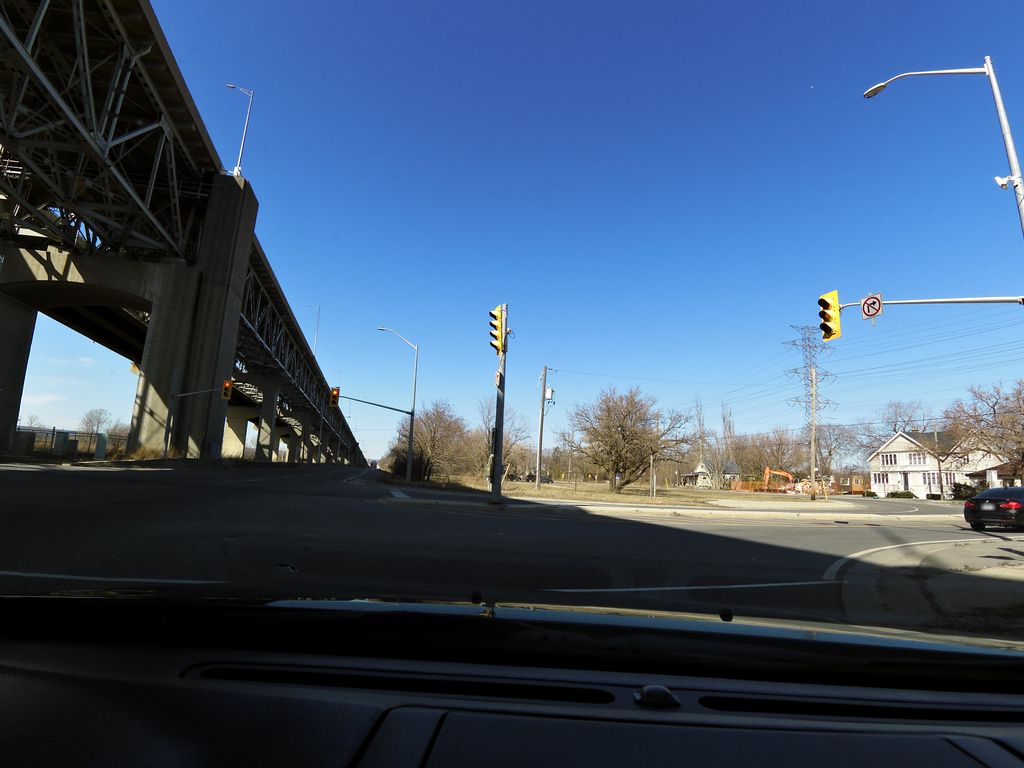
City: hamilton